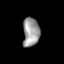
Tissue: lung
Cell type: Epithelial cells
Senescence score: 0.2368
Nuclear area (px): 471
Mean DAPI intensity: 156.656